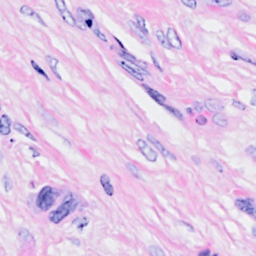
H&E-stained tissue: Breast